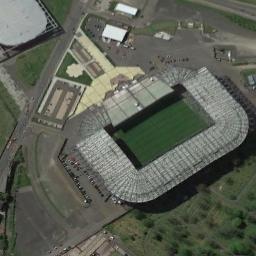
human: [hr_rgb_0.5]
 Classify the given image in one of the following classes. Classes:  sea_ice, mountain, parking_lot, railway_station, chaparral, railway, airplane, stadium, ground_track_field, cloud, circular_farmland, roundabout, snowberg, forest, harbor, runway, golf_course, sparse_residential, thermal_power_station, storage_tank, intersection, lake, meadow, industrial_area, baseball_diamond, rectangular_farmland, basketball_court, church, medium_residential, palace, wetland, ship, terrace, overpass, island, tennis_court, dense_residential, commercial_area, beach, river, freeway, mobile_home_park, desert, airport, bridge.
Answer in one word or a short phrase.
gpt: stadium